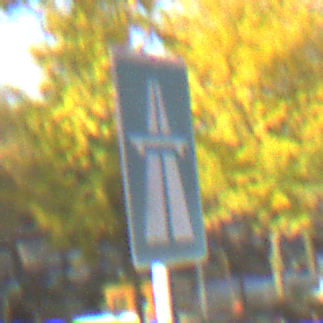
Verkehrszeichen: Autobahn
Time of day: SunriseSunset
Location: Outdoor (Urban)
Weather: PartlyCloudy
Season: Autumn
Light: Natural